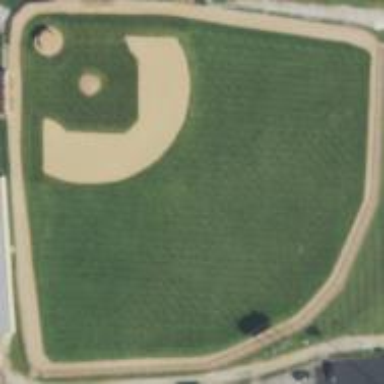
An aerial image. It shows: Baseball pitch for leisure land.